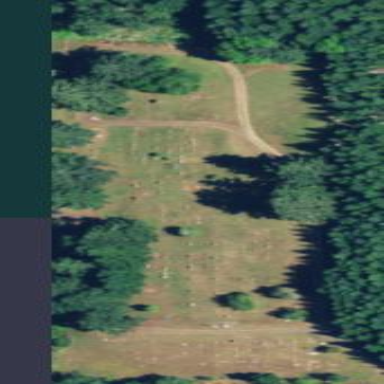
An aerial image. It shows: Cemetery.